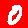
Digit: 0